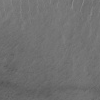
Atmospheric dust classification: not_dusty